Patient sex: F
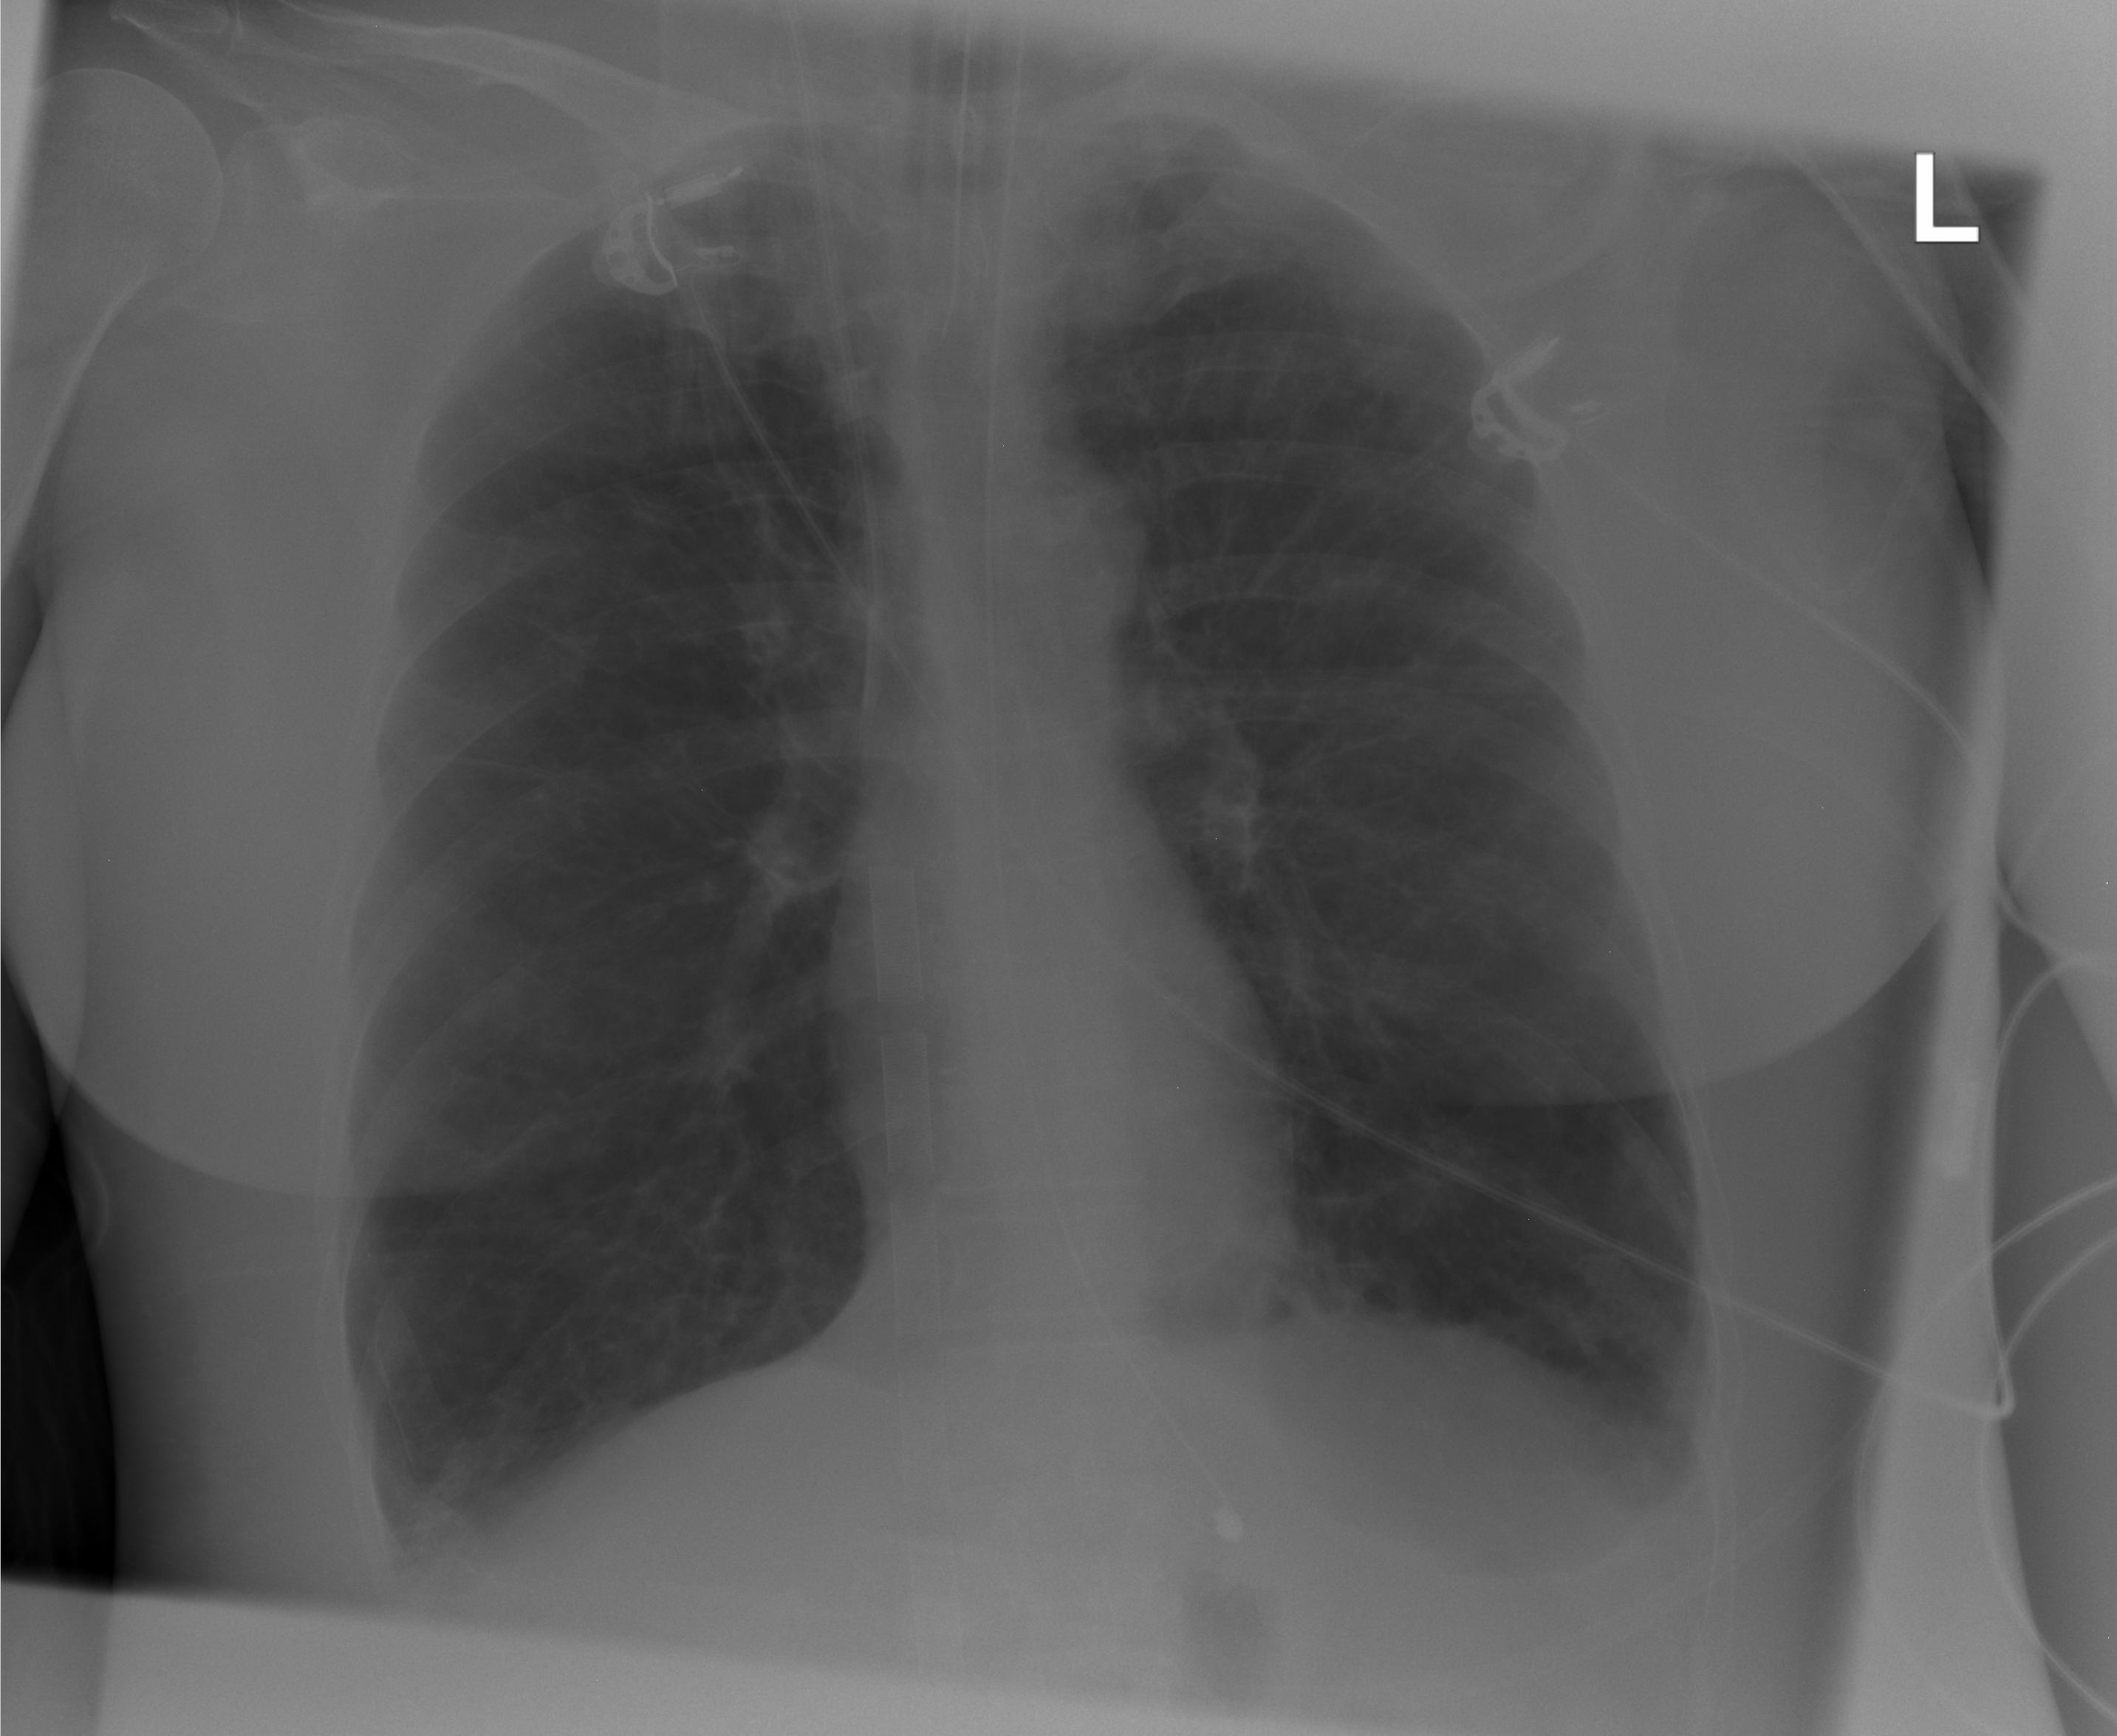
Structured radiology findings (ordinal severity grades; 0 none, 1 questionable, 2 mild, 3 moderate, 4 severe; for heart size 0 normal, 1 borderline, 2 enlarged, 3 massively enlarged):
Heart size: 0
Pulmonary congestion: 2
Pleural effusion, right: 2
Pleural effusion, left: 2
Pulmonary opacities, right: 0
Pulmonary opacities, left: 0
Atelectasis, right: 2
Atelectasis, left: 2